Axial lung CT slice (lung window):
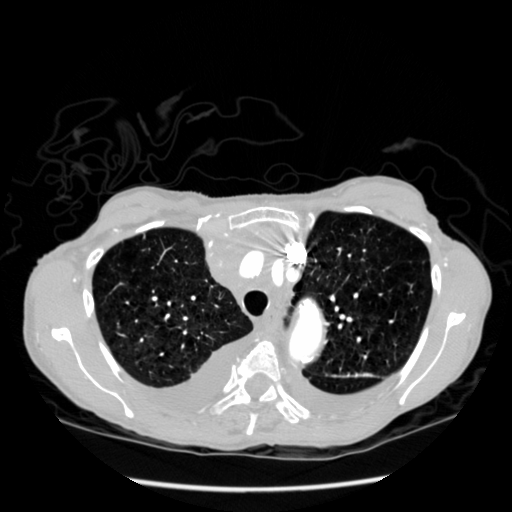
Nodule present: no